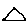
Label: triangle